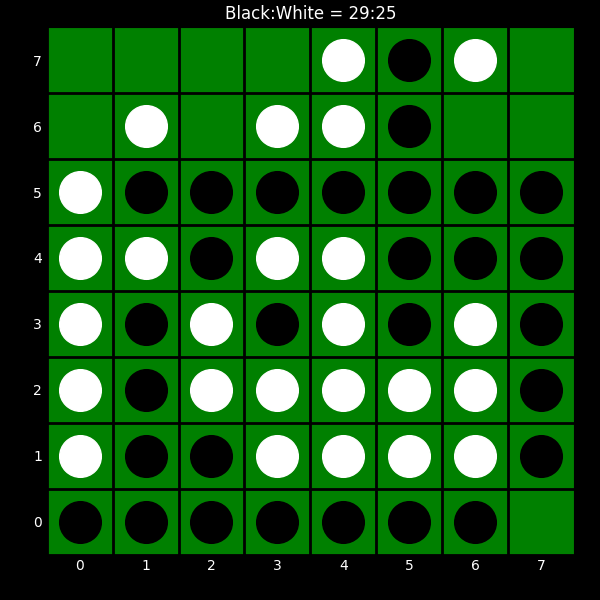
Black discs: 29
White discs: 25